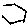
Label: hexagon